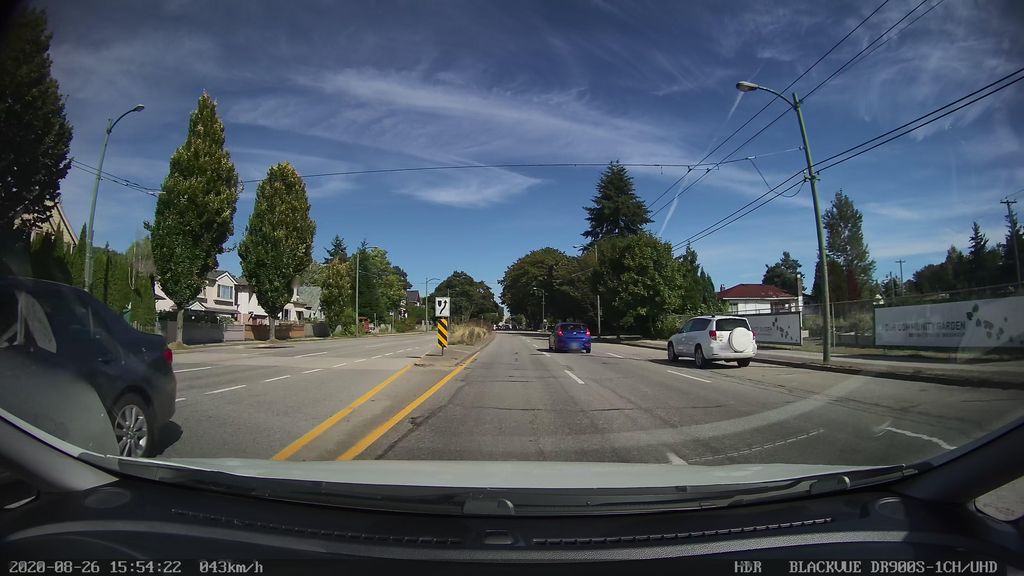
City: vancouver